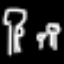
Label: mushroom